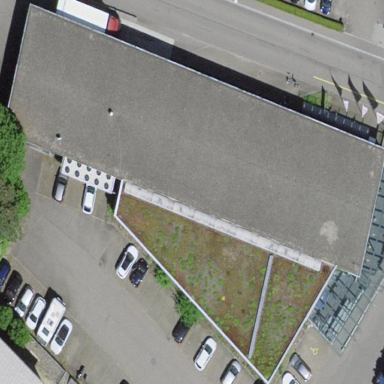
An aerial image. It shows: Supermarket building.